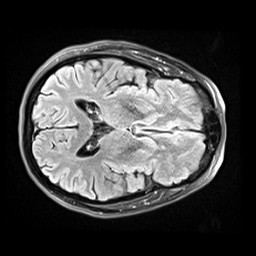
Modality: FLAIR
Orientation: axial
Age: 55
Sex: female
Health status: healthy
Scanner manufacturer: siemens
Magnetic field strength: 3 T
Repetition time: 9 s
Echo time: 0.088 s